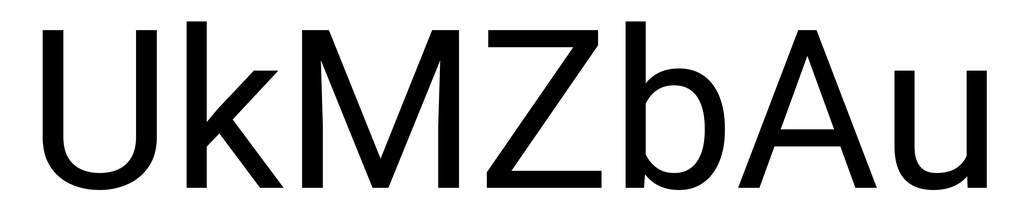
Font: Roboto_Regular